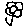
Label: flower